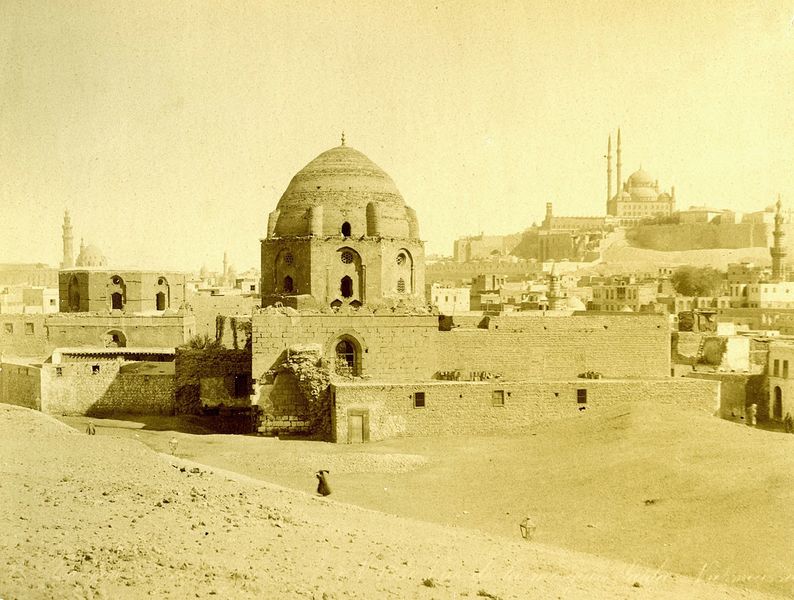
Titel: Moschee am Rande Kairos
Künstler: George Zangaki
Standort: Hamburg
Institution: Museum für Kunst und Gewerbe Hamburg
Schlagwörter: stadt, architektur, foto, fotografie, photographie, stadtansicht, moschee, photo, tempel, albumin, lichtbild, reisefotografie, historische, schwarzweißpositivverfahren, silbersalzverfahren, schwarzweißfotografie, gebäude, örtlichkeit, straße, stätte, reisephotographie, albuminpapier, heiligtümer